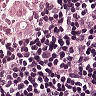
Metastatic tissue present: yes